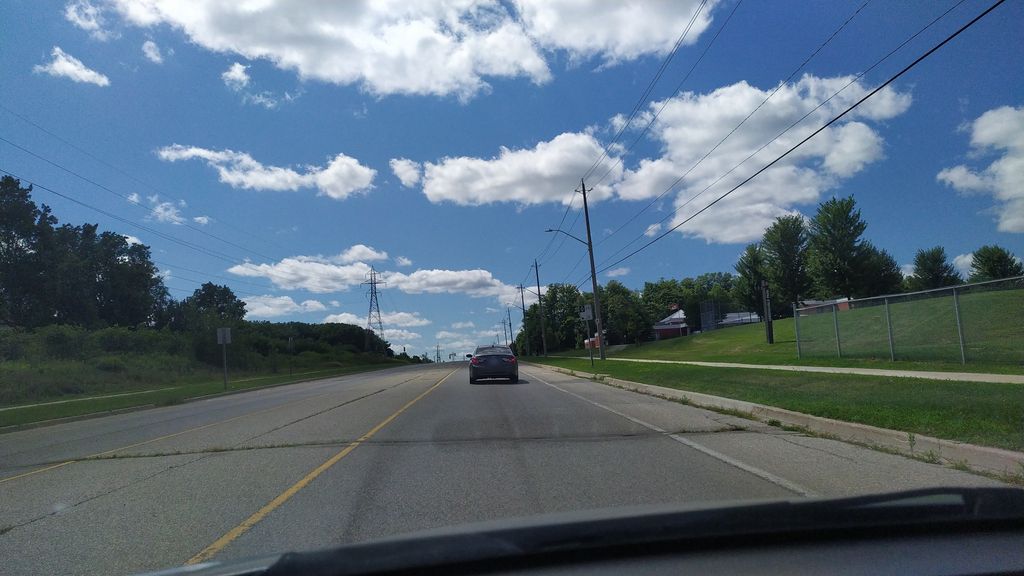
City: kitchener-waterloo